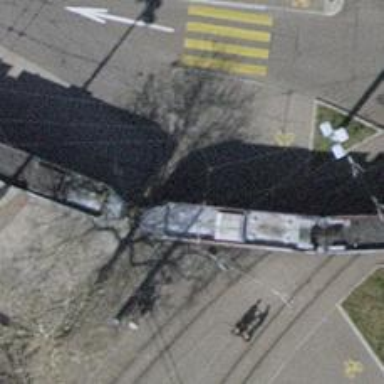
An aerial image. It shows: Kerb barrier.